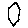
Label: hexagon